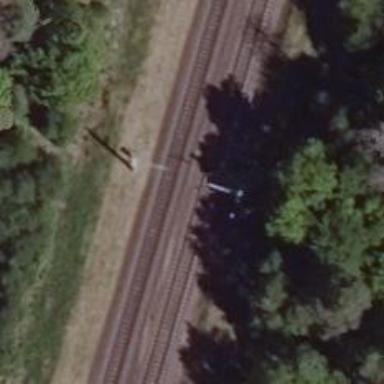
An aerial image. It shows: Solitary milestone along the railway.